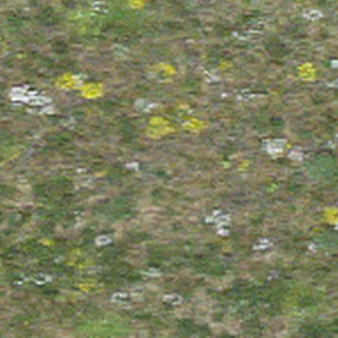
Label: other